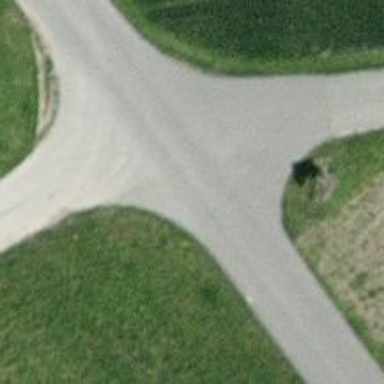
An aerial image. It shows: Unclassified road.